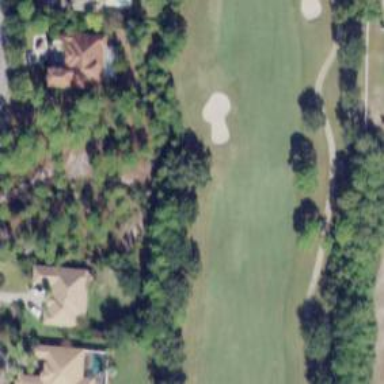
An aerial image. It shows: View of golf hole.